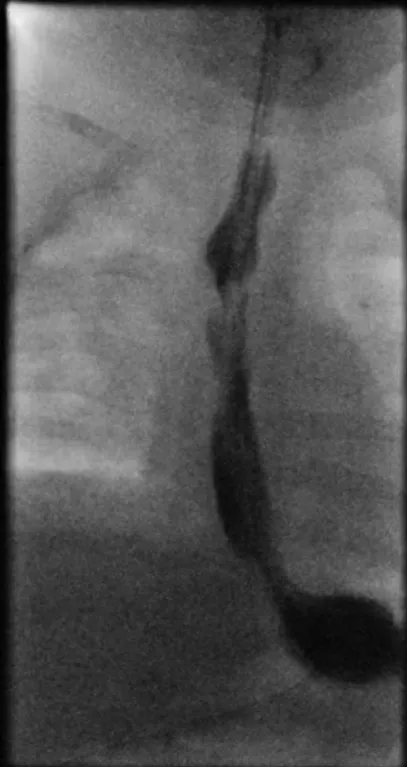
Contrast study showing no stenosis or prestenotic dilatation at 15 months of gestational age.
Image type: radiology (x_ray)